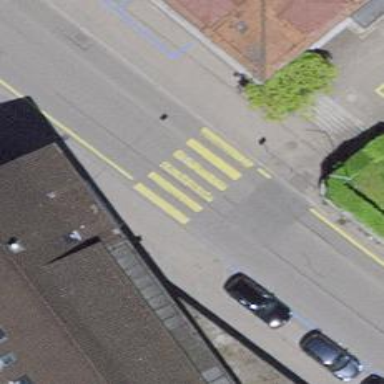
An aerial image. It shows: Uncontrolled zebra crossing on the road.